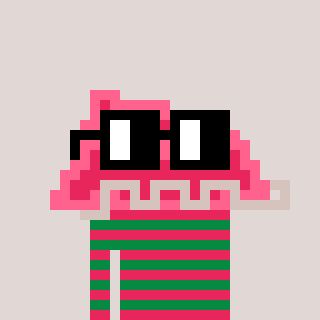
a pixel art character with square black glasses, a retainer-shaped head and a green-colored body on a warm background